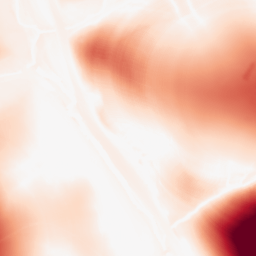
Category: morphological
Decomposition family: morphological
Decomposition parameters: operation: opening
size: 100
Upsampling method: lanczos
Upsampling parameters: scale: 2
Upsampling scale: 2